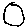
Label: circle